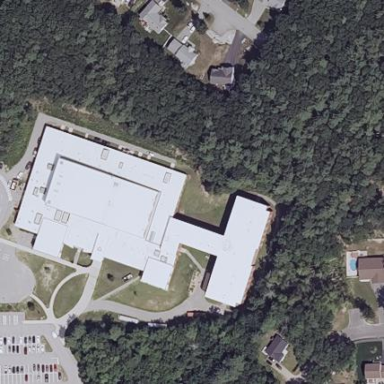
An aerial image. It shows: School building or complex.